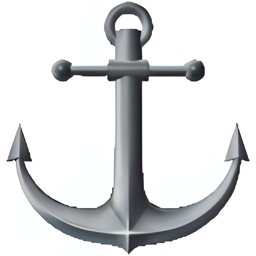
Name: anchor
Emoji: ⚓
Group: Travel & Places
Sub-group: transport-water